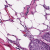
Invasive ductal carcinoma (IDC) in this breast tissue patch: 0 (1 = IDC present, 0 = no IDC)